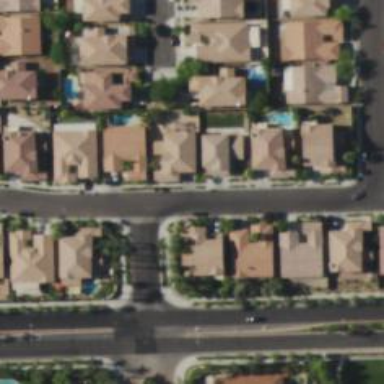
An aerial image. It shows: Residential road.